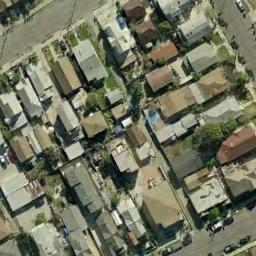
Label: residential